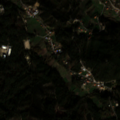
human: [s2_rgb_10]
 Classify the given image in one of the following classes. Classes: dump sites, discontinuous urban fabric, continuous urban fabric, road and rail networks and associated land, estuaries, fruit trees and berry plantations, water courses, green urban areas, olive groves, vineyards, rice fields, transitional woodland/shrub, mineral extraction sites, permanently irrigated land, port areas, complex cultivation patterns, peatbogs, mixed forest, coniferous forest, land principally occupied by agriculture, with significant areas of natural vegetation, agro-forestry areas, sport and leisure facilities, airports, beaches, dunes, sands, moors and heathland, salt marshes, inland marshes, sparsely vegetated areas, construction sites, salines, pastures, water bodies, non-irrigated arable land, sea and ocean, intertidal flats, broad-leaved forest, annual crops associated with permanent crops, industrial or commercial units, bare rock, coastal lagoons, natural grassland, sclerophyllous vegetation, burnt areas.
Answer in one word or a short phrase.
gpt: complex cultivation patterns, mixed forest, transitional woodland/shrub